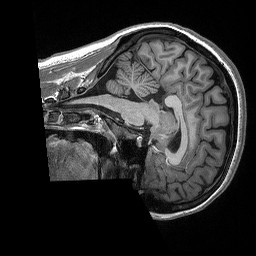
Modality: T1w
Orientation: sagittal
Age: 23
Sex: female
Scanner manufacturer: siemens
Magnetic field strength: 3 T
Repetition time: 2.3 s
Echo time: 0.00298 s